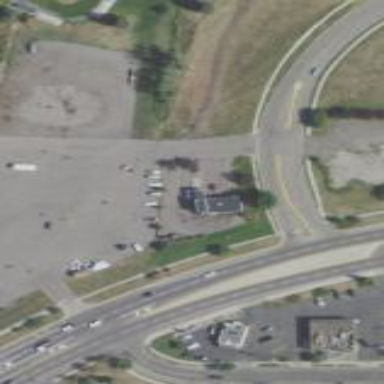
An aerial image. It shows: Parking area with surface.